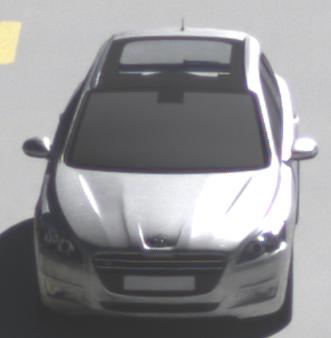
Make: Peugeot
Model: 508 SW 120 VTi
Detailed model: 508 (I) SW
Model produced from: 2011/03
Model produced until: 2014/05
Doors: 5
Color: white
Road condition: dry road
Daytime: midday
Contrast: high contrast